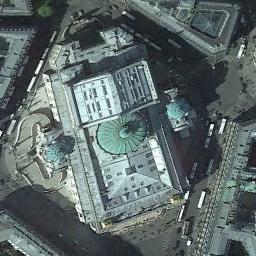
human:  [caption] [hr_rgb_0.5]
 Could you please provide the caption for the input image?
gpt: The church with a green circular pointed dome and two towers and the rest of the church has some gray sloping roofs .

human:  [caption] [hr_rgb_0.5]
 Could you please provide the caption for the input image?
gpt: There is a white church with blue circular roofs .

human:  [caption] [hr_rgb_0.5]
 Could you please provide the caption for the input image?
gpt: A cathedral with a white roof  The main house in the middle of the church has a cyan dome  There are many pedestrians in the square next to the church .

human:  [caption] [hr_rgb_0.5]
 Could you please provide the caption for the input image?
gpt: This is a church with a white roof like an umbrella .

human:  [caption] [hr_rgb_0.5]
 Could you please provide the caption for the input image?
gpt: Many cars are near the church .